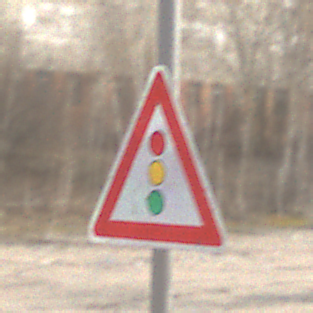
Verkehrszeichen: Lichtzeichenanlage
Umgebung: Outdoor, Nature
Tageszeit: MorningAfternoon
Wetter: PartlyCloudy
Licht: Natural
Jahreszeit: Winter
Kontrast: MediumContrast